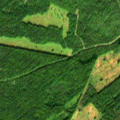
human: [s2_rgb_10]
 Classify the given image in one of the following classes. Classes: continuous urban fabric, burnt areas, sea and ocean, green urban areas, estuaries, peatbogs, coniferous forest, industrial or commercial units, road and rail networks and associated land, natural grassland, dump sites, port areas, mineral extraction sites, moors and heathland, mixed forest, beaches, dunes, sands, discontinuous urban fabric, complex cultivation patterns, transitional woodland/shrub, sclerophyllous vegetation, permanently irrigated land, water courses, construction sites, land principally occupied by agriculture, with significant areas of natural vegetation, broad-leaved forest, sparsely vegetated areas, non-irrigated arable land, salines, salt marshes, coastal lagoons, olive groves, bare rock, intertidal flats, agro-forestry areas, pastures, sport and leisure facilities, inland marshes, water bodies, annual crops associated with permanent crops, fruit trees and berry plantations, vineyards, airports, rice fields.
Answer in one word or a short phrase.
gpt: broad-leaved forest, coniferous forest, mixed forest